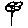
Label: flower